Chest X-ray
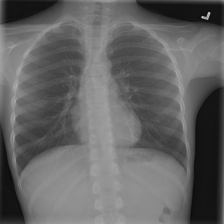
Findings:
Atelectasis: negative
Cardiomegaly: negative
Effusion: negative
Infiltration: negative
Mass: negative
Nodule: negative
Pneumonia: negative
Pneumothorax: negative
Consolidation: negative
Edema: negative
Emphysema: negative
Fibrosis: negative
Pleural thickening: negative
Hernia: negative